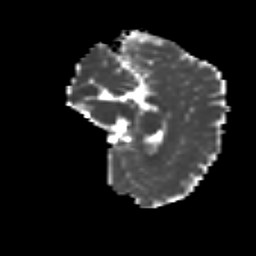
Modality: MD
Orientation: sagittal
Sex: male
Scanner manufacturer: siemens
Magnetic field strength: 3 T
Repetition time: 5 s
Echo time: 0.071 s